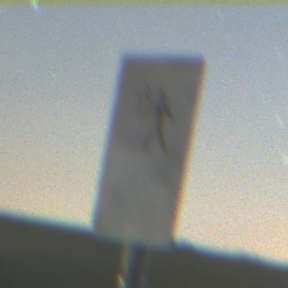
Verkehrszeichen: Verkehrshelfer
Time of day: Night
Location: Outdoor (Nature)
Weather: Clear
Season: NotSpecified
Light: Natural